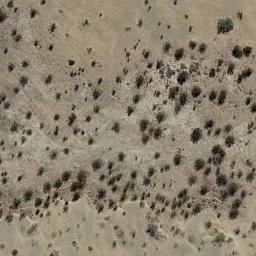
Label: chaparral